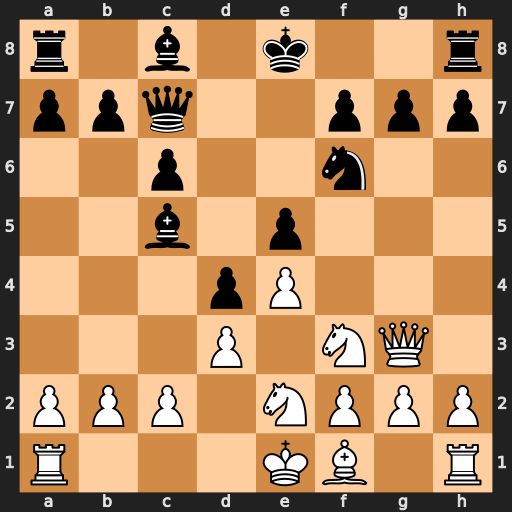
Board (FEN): r1b1k2r/ppq2ppp/2p2n2/2b1p3/3pP3/3P1NQ1/PPP1NPPP/R3KB1R
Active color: w
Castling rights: KQkq
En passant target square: -
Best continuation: Qxg7 Rg8 Qxf6